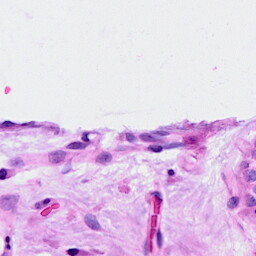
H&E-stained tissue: Breast